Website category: jobs
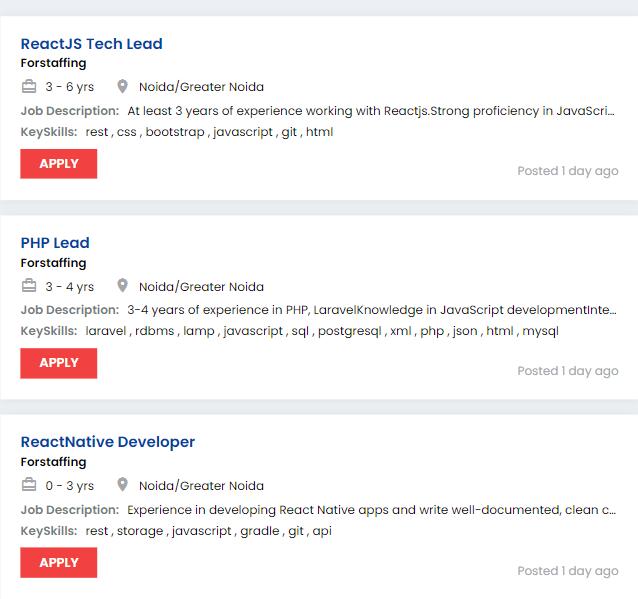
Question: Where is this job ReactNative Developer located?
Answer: Noida/Greater Noida

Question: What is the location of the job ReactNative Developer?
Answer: Noida/Greater Noida

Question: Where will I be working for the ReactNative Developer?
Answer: Noida/Greater Noida

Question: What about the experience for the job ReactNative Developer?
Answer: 0 - 3 yrs

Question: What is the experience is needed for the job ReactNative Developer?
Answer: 0 - 3 yrs

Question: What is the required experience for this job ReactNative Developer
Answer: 0 - 3 yrs

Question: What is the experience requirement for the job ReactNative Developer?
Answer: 0 - 3 yrs

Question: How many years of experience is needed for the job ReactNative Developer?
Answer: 0 - 3 yrs

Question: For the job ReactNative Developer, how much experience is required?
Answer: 0 - 3 yrs

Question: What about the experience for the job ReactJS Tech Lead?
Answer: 3 - 6 yrs

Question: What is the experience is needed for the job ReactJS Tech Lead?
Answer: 3 - 6 yrs

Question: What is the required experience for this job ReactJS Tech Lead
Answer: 3 - 6 yrs

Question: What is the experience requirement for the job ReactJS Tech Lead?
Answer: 3 - 6 yrs

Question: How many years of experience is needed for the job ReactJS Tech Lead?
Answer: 3 - 6 yrs

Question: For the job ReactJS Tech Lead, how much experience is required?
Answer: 3 - 6 yrs

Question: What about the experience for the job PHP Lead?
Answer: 3 - 4 yrs

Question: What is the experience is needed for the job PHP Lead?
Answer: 3 - 4 yrs

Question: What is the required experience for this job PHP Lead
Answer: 3 - 4 yrs

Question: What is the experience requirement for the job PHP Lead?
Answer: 3 - 4 yrs

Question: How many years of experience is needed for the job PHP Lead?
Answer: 3 - 4 yrs

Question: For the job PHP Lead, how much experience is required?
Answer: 3 - 4 yrs

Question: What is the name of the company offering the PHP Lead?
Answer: Forstaffing

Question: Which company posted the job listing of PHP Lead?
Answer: Forstaffing

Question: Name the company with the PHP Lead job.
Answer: Forstaffing

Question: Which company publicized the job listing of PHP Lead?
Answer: Forstaffing

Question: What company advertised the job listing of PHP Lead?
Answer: Forstaffing

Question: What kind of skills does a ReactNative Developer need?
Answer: rest , storage , javascript , gradle , git , api

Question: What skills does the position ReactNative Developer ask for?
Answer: rest , storage , javascript , gradle , git , api

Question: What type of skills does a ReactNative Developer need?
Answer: rest , storage , javascript , gradle , git , api

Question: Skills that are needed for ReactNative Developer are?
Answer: rest , storage , javascript , gradle , git , api

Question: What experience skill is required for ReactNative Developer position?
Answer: rest , storage , javascript , gradle , git , api

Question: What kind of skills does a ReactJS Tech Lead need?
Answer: rest , css , bootstrap , javascript , git , html

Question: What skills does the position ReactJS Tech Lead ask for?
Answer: rest , css , bootstrap , javascript , git , html

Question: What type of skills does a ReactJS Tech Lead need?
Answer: rest , css , bootstrap , javascript , git , html

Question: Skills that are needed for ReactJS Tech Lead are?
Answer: rest , css , bootstrap , javascript , git , html

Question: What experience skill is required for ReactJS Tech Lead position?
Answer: rest , css , bootstrap , javascript , git , html

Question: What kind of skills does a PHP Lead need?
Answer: laravel , rdbms , lamp , javascript , sql , postgresql , xml , php , json , html , mysql

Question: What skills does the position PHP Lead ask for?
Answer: laravel , rdbms , lamp , javascript , sql , postgresql , xml , php , json , html , mysql

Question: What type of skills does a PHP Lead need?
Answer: laravel , rdbms , lamp , javascript , sql , postgresql , xml , php , json , html , mysql

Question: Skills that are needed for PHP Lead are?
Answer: laravel , rdbms , lamp , javascript , sql , postgresql , xml , php , json , html , mysql

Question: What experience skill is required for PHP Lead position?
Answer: laravel , rdbms , lamp , javascript , sql , postgresql , xml , php , json , html , mysql